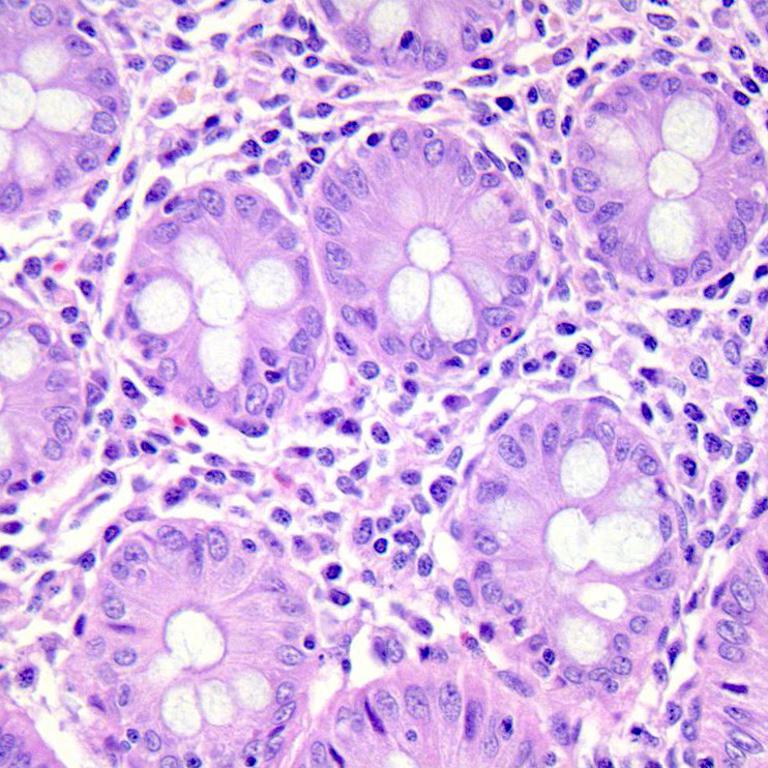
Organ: colon
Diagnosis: benign